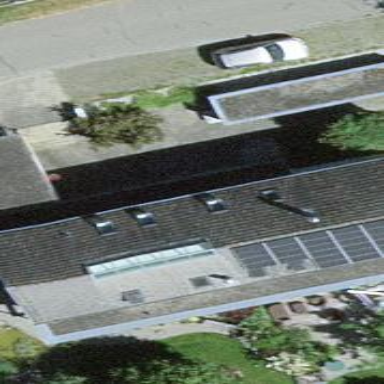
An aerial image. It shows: Residential building.